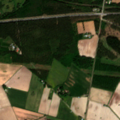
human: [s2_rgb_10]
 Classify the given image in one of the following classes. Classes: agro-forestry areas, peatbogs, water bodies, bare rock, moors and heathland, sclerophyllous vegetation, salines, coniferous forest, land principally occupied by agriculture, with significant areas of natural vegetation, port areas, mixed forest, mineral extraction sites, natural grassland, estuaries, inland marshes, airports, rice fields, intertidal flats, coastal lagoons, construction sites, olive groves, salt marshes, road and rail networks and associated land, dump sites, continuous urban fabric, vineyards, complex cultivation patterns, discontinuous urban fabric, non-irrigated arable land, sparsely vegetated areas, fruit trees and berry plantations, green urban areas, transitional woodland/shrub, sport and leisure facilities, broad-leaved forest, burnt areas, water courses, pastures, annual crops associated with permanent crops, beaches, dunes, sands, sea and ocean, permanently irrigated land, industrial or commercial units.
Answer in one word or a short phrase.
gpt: discontinuous urban fabric, non-irrigated arable land, land principally occupied by agriculture, with significant areas of natural vegetation, coniferous forest